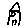
Label: house